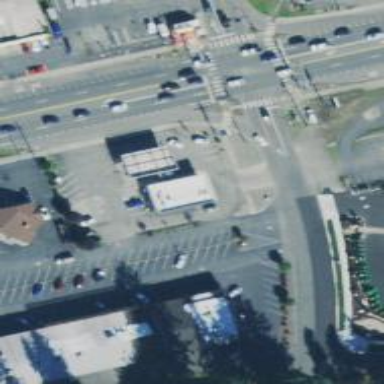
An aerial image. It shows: Convenience shop.